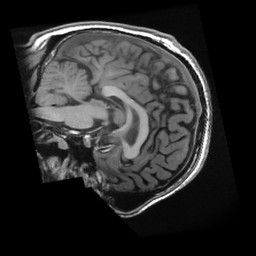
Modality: T1w
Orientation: sagittal
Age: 29
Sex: male
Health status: healthy
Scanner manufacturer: ge
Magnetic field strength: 3 T
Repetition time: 0.0084 s
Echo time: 0.003112 s